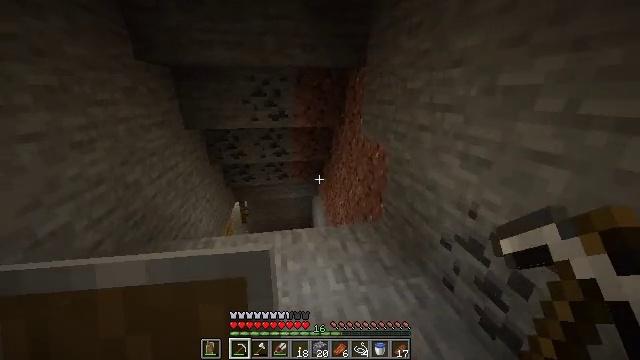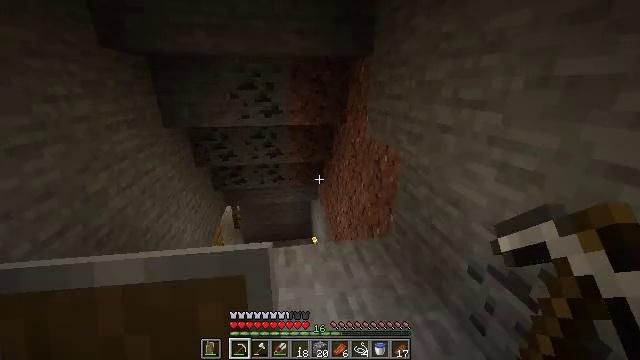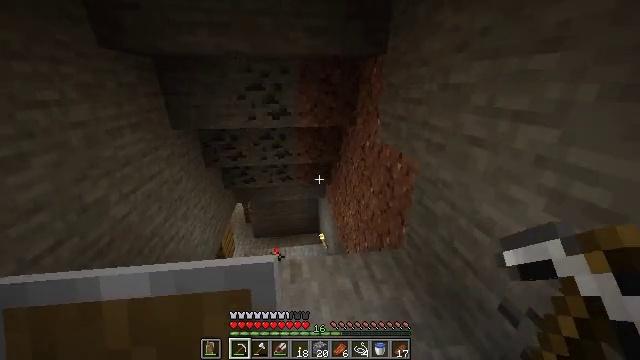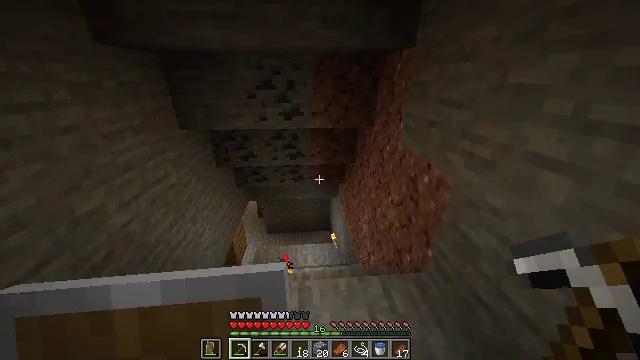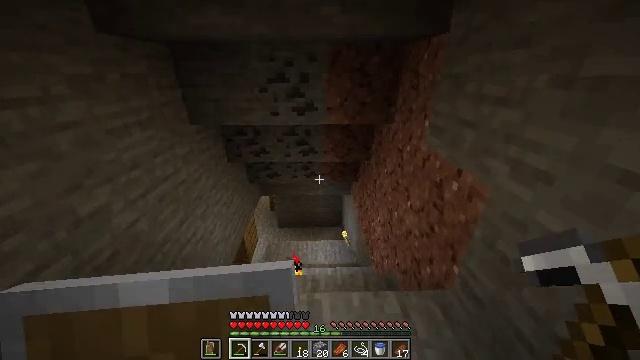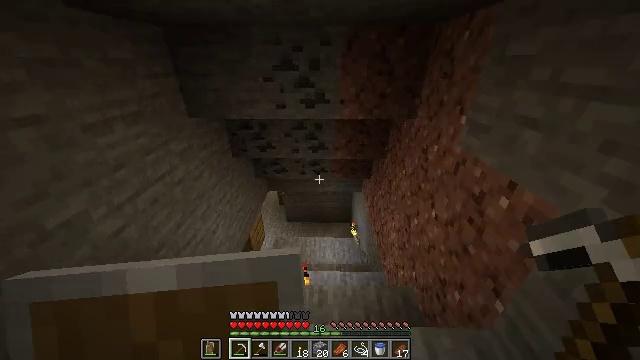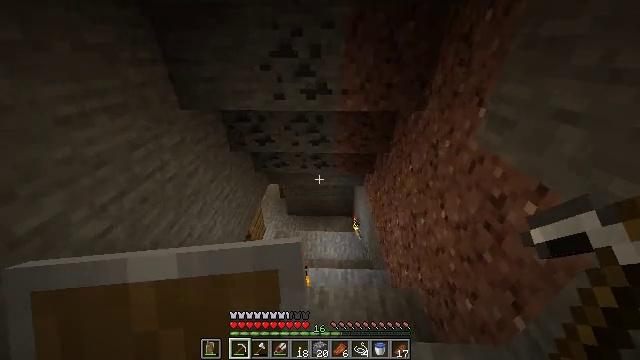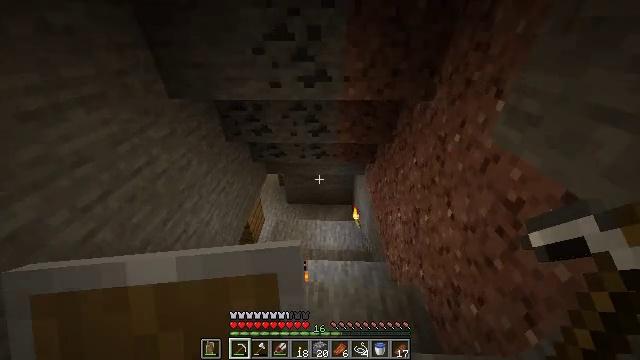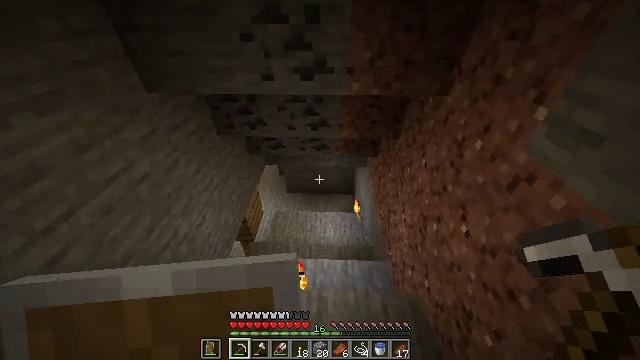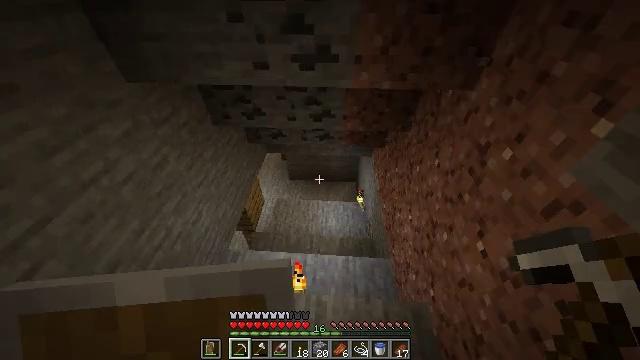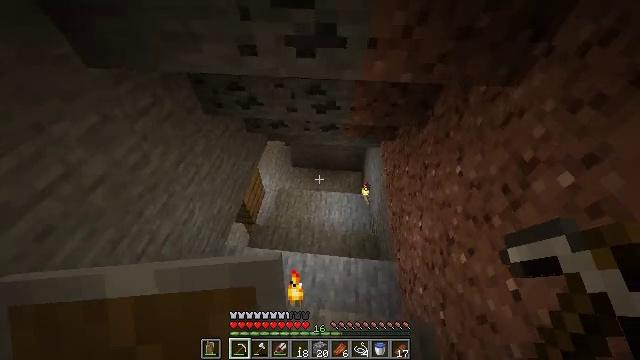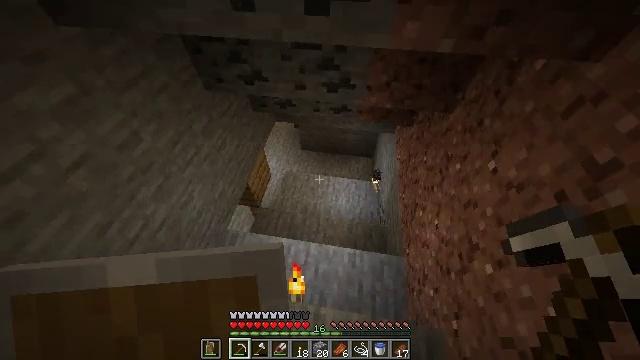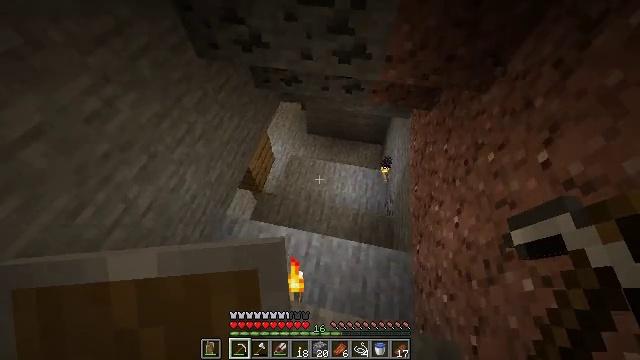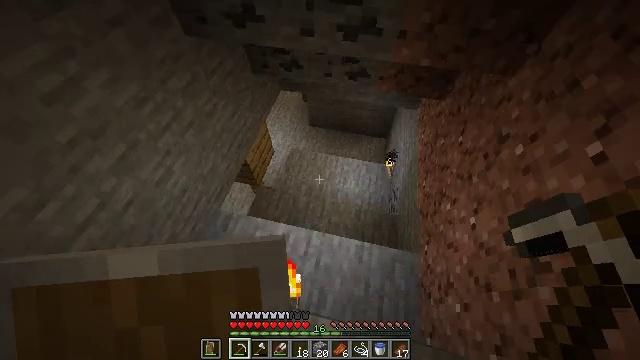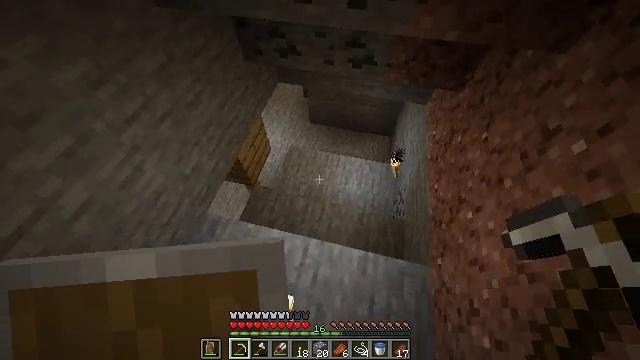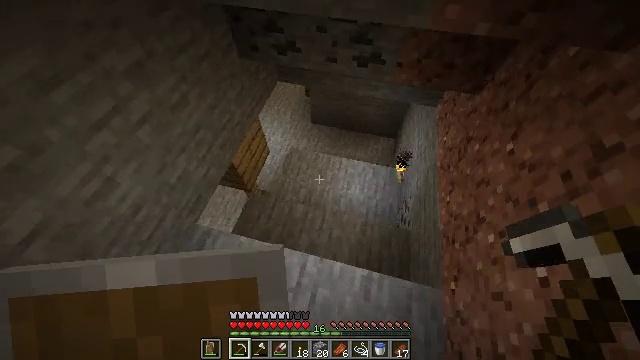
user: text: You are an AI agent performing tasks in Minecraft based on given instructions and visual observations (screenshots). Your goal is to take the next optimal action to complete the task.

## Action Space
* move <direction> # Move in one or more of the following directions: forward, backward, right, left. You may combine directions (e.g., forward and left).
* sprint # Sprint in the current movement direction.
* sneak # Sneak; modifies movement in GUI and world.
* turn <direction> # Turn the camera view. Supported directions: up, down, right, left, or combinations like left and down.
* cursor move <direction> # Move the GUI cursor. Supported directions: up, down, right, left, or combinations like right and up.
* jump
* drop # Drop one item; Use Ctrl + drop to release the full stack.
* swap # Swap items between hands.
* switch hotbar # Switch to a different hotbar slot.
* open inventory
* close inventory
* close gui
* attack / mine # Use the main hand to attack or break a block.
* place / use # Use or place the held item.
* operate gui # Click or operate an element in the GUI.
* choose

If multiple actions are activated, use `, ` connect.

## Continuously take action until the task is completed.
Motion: motion action
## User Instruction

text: Break the cobweb with a sword.
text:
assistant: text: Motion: move forward, sprint
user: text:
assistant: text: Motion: move forward, sprint, turn left and down
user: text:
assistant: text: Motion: move forward, sprint, turn left and down
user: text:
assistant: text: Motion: move forward, sprint, turn left and down
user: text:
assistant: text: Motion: move forward, sprint, turn left and down
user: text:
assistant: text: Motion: move forward, sprint, turn down
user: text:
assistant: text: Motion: move forward, sprint, turn down
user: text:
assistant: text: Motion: move forward, sprint, turn down
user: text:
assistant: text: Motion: move forward, sprint, turn left and down
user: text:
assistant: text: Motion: move forward, sprint, turn left and down
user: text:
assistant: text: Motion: move forward, sprint, turn left and down
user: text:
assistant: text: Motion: move forward, sprint, turn left and down
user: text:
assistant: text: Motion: move forward, sprint, turn down
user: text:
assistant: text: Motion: move forward, sprint
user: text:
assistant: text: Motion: move forward, sprint
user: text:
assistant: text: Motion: move forward, sprint, turn left
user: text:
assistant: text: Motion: move forward, sprint, turn left and up
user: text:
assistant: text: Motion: move forward, sprint, turn left and up
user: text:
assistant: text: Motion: move forward and move right, sprint, turn left and up
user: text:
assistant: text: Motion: move forward and move right, sprint, turn left and up
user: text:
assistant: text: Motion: move forward and move right, sprint, turn left and up
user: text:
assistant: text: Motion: move forward and move right, sprint, turn left and up
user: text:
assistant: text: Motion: move forward and move right, sprint, turn left and up
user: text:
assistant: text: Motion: move forward and move right, sprint, turn left and up
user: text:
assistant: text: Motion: move forward and move right, sprint, turn left and up
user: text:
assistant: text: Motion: move forward, sprint, turn left and up
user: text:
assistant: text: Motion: move forward, sprint
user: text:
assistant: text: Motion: move forward, sprint
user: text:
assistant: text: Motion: move forward, sprint
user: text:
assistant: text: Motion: move forward, sprint